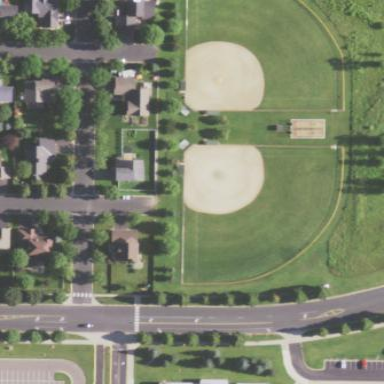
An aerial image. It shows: Baseball pitch for leisure and sports activities.